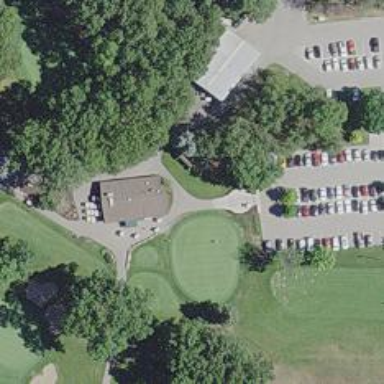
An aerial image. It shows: Path for both road and golf.